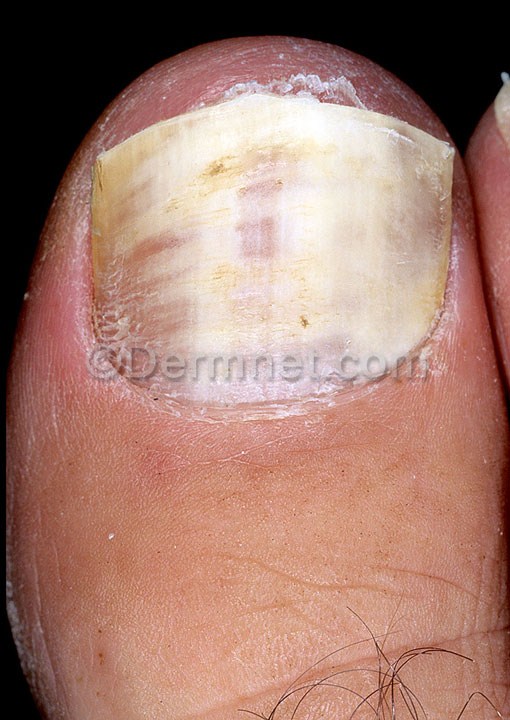
Disease: Nail Fungus and other Nail Disease